Question: I am trying to retrieve data from azure mobile services using this query. However it's not working and I am sure their is data in the database.
'''
userTable.where().field("id").eq(1).execute(new TableQueryCallback<User>() {
@Override
public void onCompleted(List<User> users, int i, Exception e, ServiceFilterResponse serviceFilterResponse) {
'''
This is how I initialized the MobileServiceClient.
'''
try
{
mClient = new MobileServiceClient(getString(R.string.azure_site),getString(R.string.azure_key),this);
mClient.setGsonBuilder(new GsonBuilder().setFieldNamingPolicy(FieldNamingPolicy.LOWER_CASE_WITH_UNDERSCORES));
mClient.registerSerializer(ArrayList.class,new CollectionSerializer<Object>());
}
catch (MalformedURLException e)
{
AppMsg.makeText(this, getString(R.string.service_error), AppMsg.STYLE_ALERT).show();
}
'''
This is my User model.
'''
public class User
{
private int id;
private String facebookId;
private String firstname;
private String lastname;
private ArrayList<Alarm> alarms;
private ArrayList<Moment> moments;
private ArrayList<User> bannedUsers;
private String channel;
public String getRegistrationId() {
return channel;
}
public final void setRegistrationId(String registrationId) {
channel = registrationId;
}
public User()
{
}
public User(int userId,String facebookId,String firstname,String lastname,ArrayList<Alarm> alarms,ArrayList<Moment> moments,ArrayList<User> bannedUsers)
{
//this.moments = moments;
this.alarms = alarms;
this.id = userId;
this.facebookId = facebookId;
this.firstname = firstname;
this.lastname = lastname;
this.bannedUsers = bannedUsers;
}
/**
* Getters and setters
*
*/
public String getFirstname() {
return firstname;
}
public final void setFirstname(String firstname) {
this.firstname = firstname;
}
public int getId() {
return id;
}
public final void setId(int id) {
this.id = id;
}
public String getLastname() {
return lastname;
}
public final void setLastname(String lastname) {
this.lastname = lastname;
}
@Override
public boolean equals(Object o) {
return o instanceof User && ((User) o).id == id;
}
public String getFacebookId() {
return facebookId;
}
public void setFacebookId(String facebookId) {
this.facebookId = facebookId;
}
public ArrayList<Alarm> getAlarms() {
return alarms;
}
public void setAlarms(ArrayList<Alarm> alarms) {
this.alarms= alarms;
}
public ArrayList<Moment> getMoments() {
return moments;
}
public void setHistory(ArrayList<Moment> moments) {
this.moments = moments;
}
public ArrayList<User> getBannedUsers() {
return bannedUsers;
}
public void setBannedUsers(ArrayList<User> bannedUsers) {
this.bannedUsers = bannedUsers;
}
}
'''
Data is present inside the database.(This is test data.)

I am really not sure about what's causing the problem. I am not getting an error message, just a null when I receive the array in the onComplete callback.
Things to point out.
- - - -
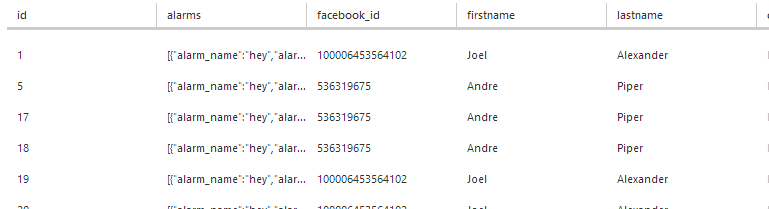
Answer: Have you tried deleting the table and recreating it? Something could have gone wrong causing the table to not function properly when being read from.